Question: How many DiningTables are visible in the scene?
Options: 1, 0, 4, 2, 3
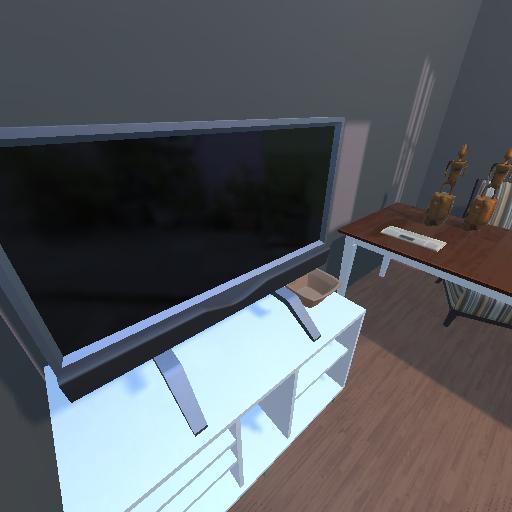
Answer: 1